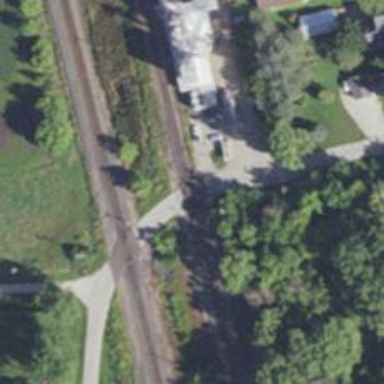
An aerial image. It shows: Railway level crossing.